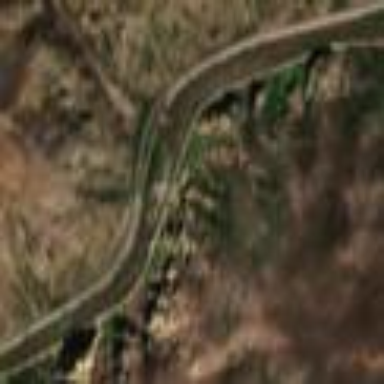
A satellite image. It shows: River flowing through natural landscape.